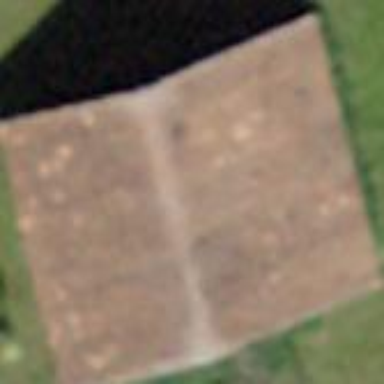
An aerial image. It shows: Barn.